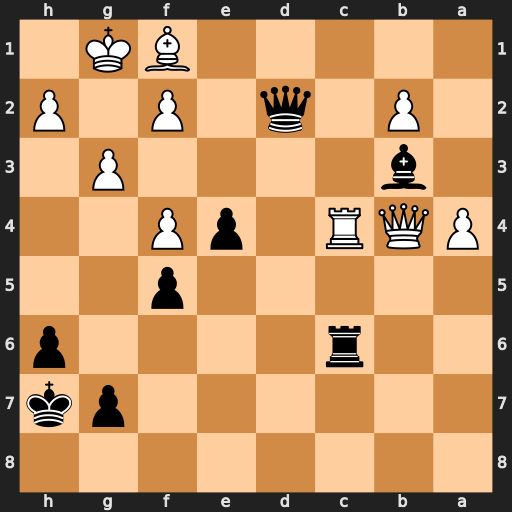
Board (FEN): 8/6pk/2r4p/5p2/PQR1pP2/1b4P1/1P1q1P1P/5BK1
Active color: b
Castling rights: -
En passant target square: -
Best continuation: e3 Qxd2 exd2